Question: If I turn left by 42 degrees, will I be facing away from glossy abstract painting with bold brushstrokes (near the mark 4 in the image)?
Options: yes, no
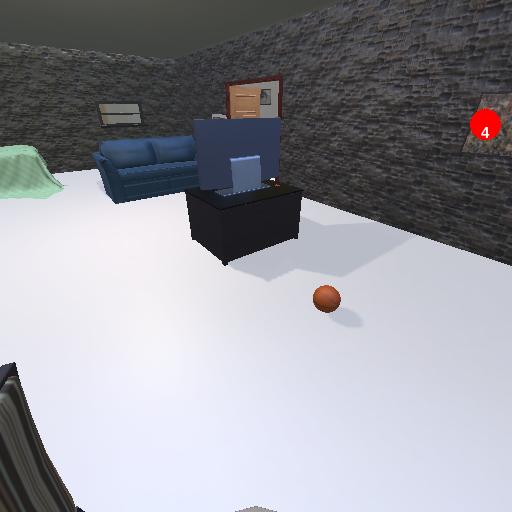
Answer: yes